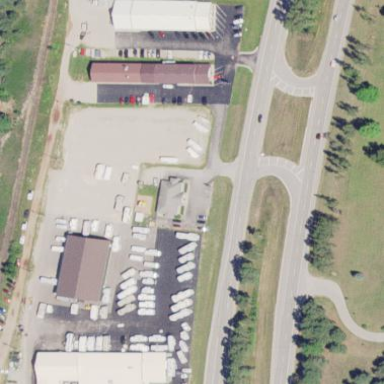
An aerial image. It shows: Shop housed in caravan.